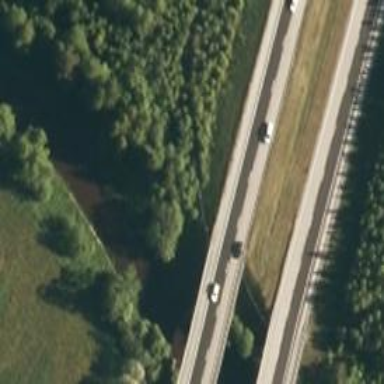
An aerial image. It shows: View of motorway.